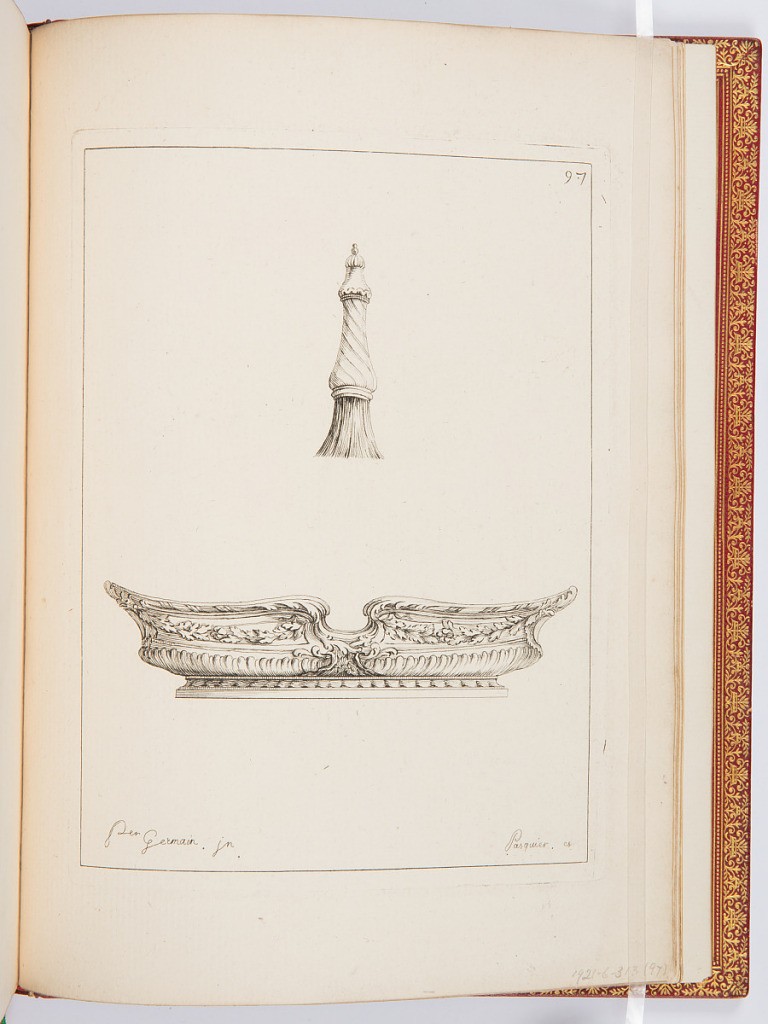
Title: Cuvette, Brosse à peigne
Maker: Pierre Germain, French, 1703 - 1783
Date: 1748
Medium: Etching on laid paper
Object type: Print
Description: Design for a bowl and a brush decorated with ornament motifs including spiraling, ribbon twist, leaf garland, gadrooning, and scalloping. The plate is signed and numbered.